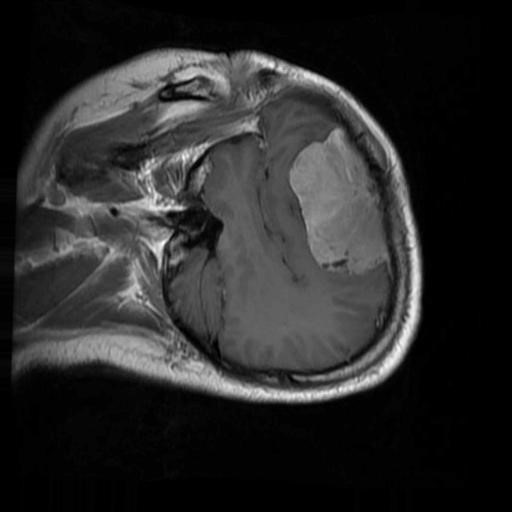
Label: brain_menin